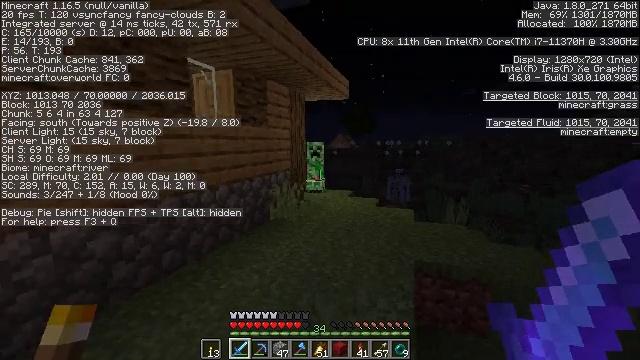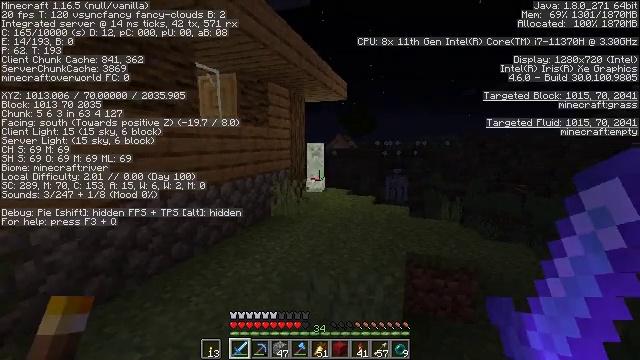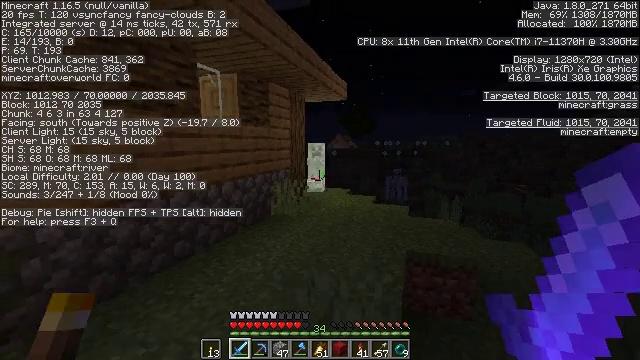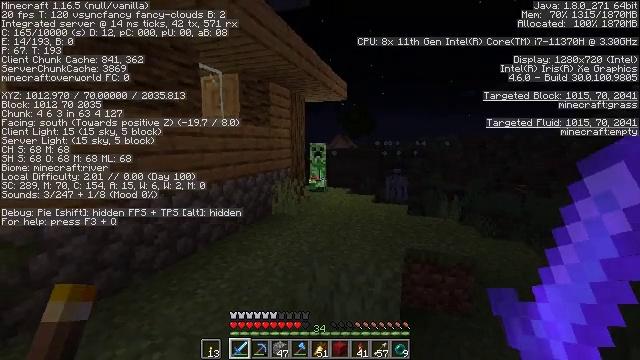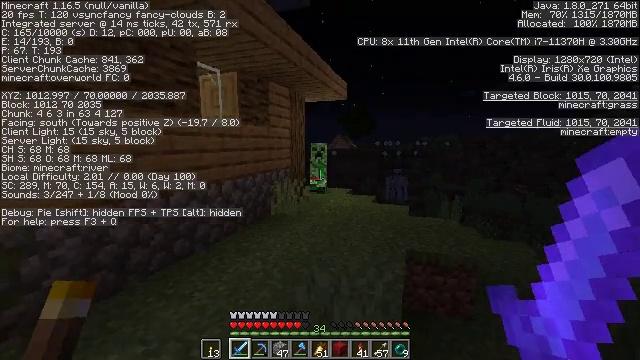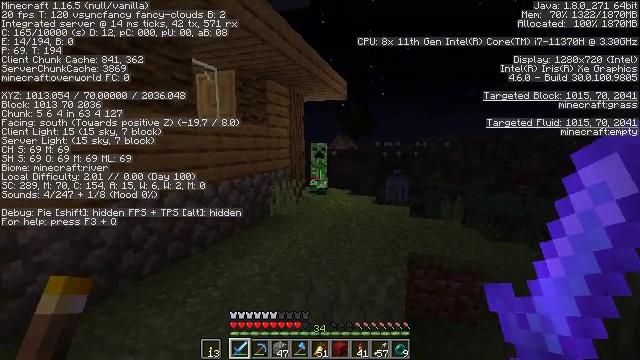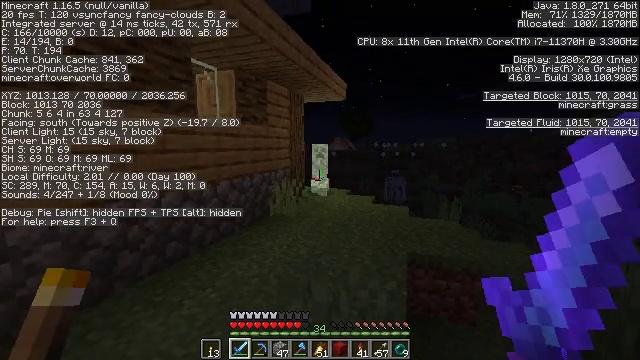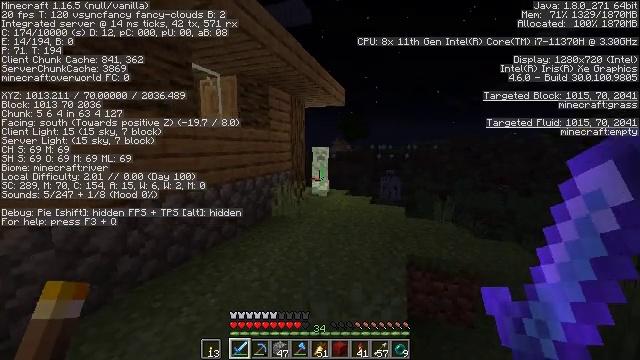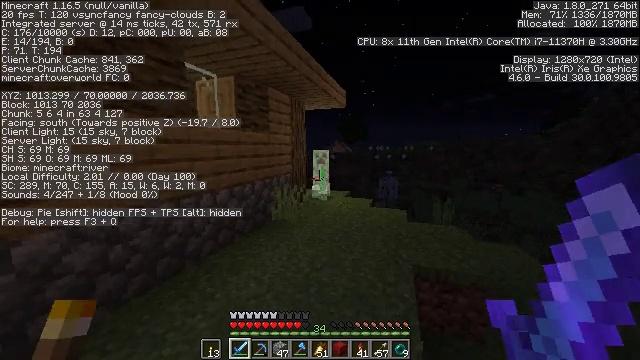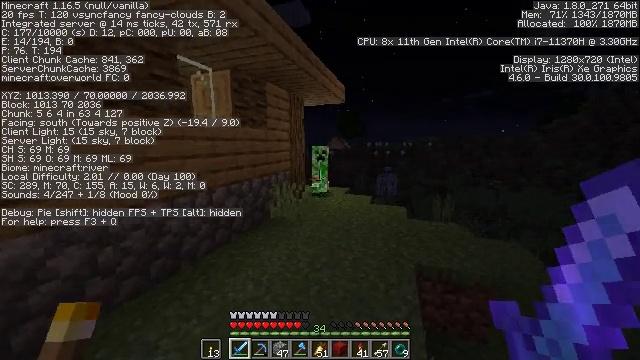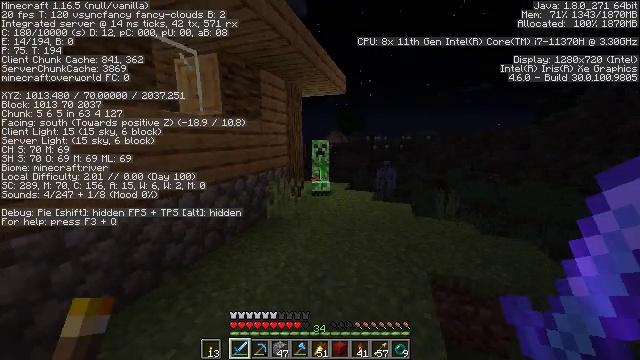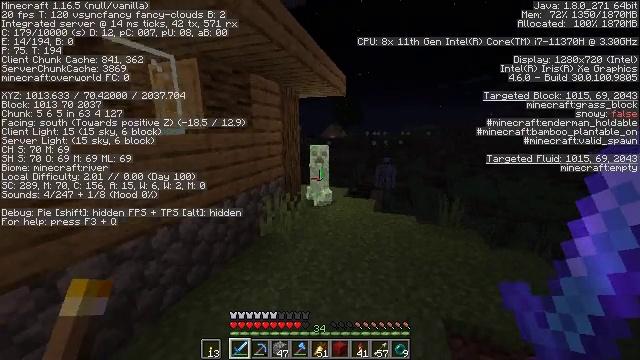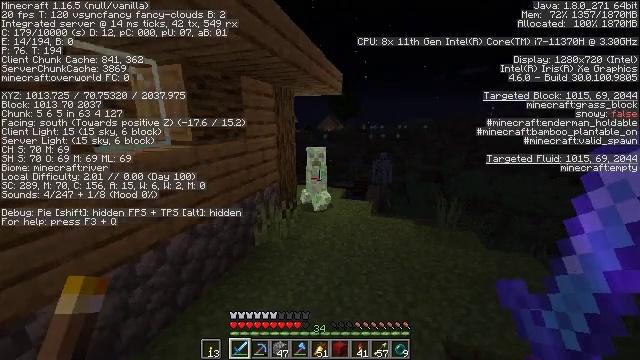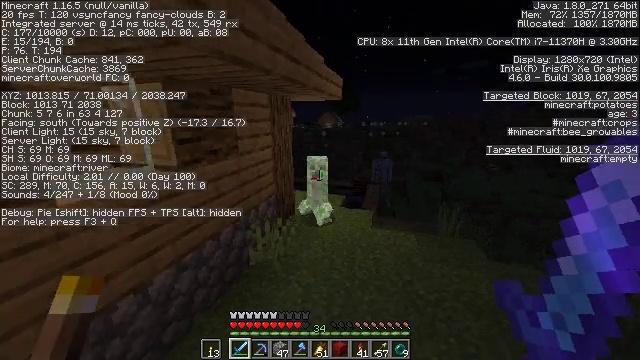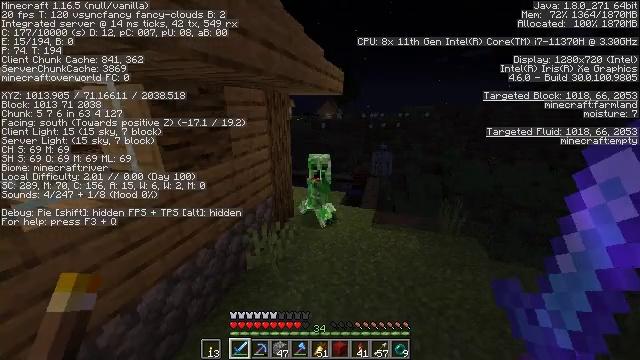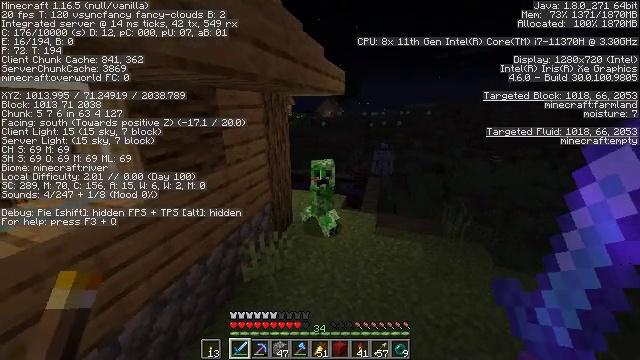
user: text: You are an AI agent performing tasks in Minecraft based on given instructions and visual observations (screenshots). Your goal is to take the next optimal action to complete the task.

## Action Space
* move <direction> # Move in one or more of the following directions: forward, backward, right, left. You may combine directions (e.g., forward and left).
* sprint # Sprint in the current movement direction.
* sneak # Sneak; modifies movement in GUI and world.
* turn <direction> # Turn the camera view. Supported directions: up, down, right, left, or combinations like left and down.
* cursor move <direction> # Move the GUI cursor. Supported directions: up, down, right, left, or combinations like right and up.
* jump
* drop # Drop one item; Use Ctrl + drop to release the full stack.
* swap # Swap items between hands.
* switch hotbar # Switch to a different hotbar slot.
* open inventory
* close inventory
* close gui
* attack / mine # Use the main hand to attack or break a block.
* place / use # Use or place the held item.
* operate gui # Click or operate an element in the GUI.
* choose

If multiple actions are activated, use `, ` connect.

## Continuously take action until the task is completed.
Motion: motion action
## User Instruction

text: Defeat the creeper.
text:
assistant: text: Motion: no_op
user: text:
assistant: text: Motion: no_op
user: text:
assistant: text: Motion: no_op
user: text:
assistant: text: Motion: move forward
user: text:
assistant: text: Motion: move forward, sprint
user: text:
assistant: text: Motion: move forward, sprint
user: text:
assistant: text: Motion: move forward, sprint
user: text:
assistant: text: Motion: move forward, sprint
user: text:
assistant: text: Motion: move forward, sprint, turn down
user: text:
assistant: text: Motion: move forward, sprint, turn down
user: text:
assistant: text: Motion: move forward, sprint, turn down, jump
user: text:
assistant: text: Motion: move forward, sprint, turn down, jump
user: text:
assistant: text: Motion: move forward, sprint, turn down, jump
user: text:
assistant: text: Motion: move forward, sprint, turn down, jump
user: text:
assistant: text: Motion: move forward, sprint
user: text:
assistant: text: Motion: move forward, sprint, turn down
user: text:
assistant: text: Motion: move forward, sprint, turn down
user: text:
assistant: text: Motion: move forward, sprint, turn down
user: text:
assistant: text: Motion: move forward, turn down
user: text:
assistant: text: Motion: turn right
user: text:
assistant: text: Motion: turn right, attack / mine
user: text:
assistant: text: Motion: turn right and up, attack / mine
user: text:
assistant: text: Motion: turn up
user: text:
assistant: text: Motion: turn up, attack / mine
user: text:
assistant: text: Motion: attack / mine
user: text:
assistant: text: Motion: no_op